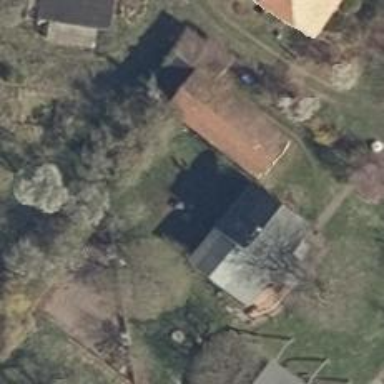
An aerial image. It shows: Detached building with gabled roof.